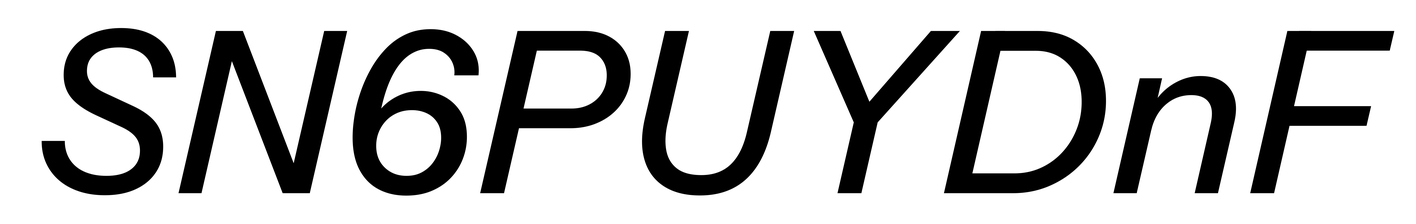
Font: InstrumentSans-Italic_Medium_Italic